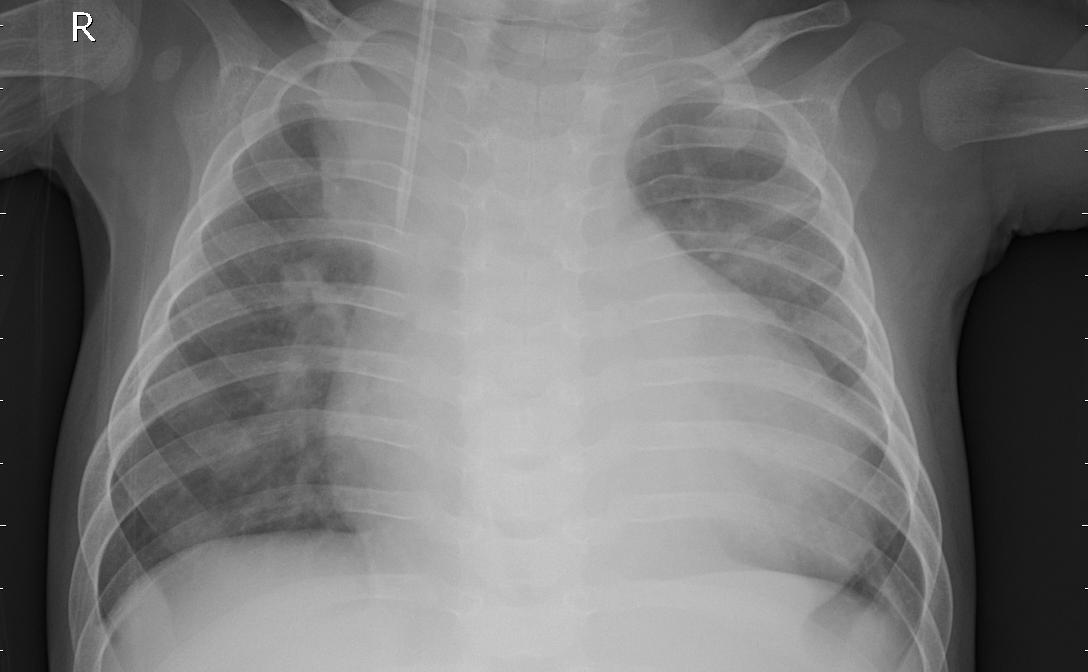
Diagnosis: PNEUMONIA